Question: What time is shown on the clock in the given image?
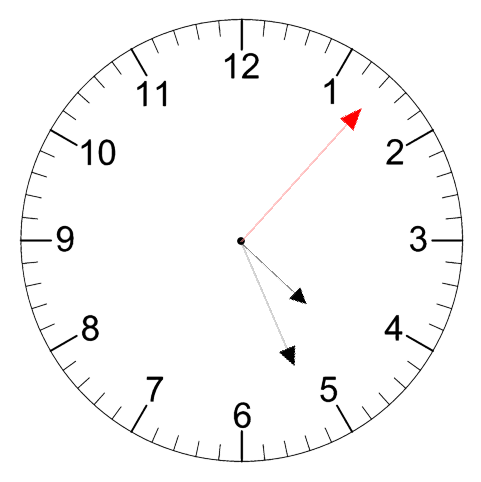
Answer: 04:26:07